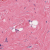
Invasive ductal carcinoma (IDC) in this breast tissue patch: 0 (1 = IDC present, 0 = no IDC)